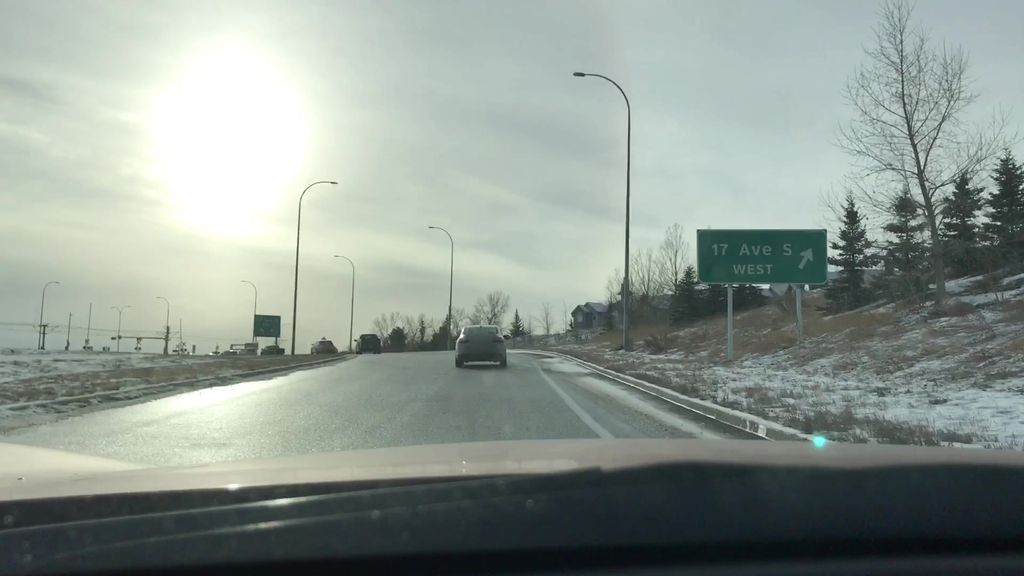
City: calgary